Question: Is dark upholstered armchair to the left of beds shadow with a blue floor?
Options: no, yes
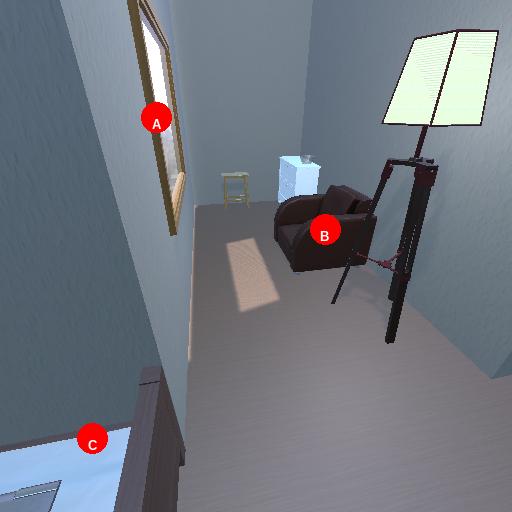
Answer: no